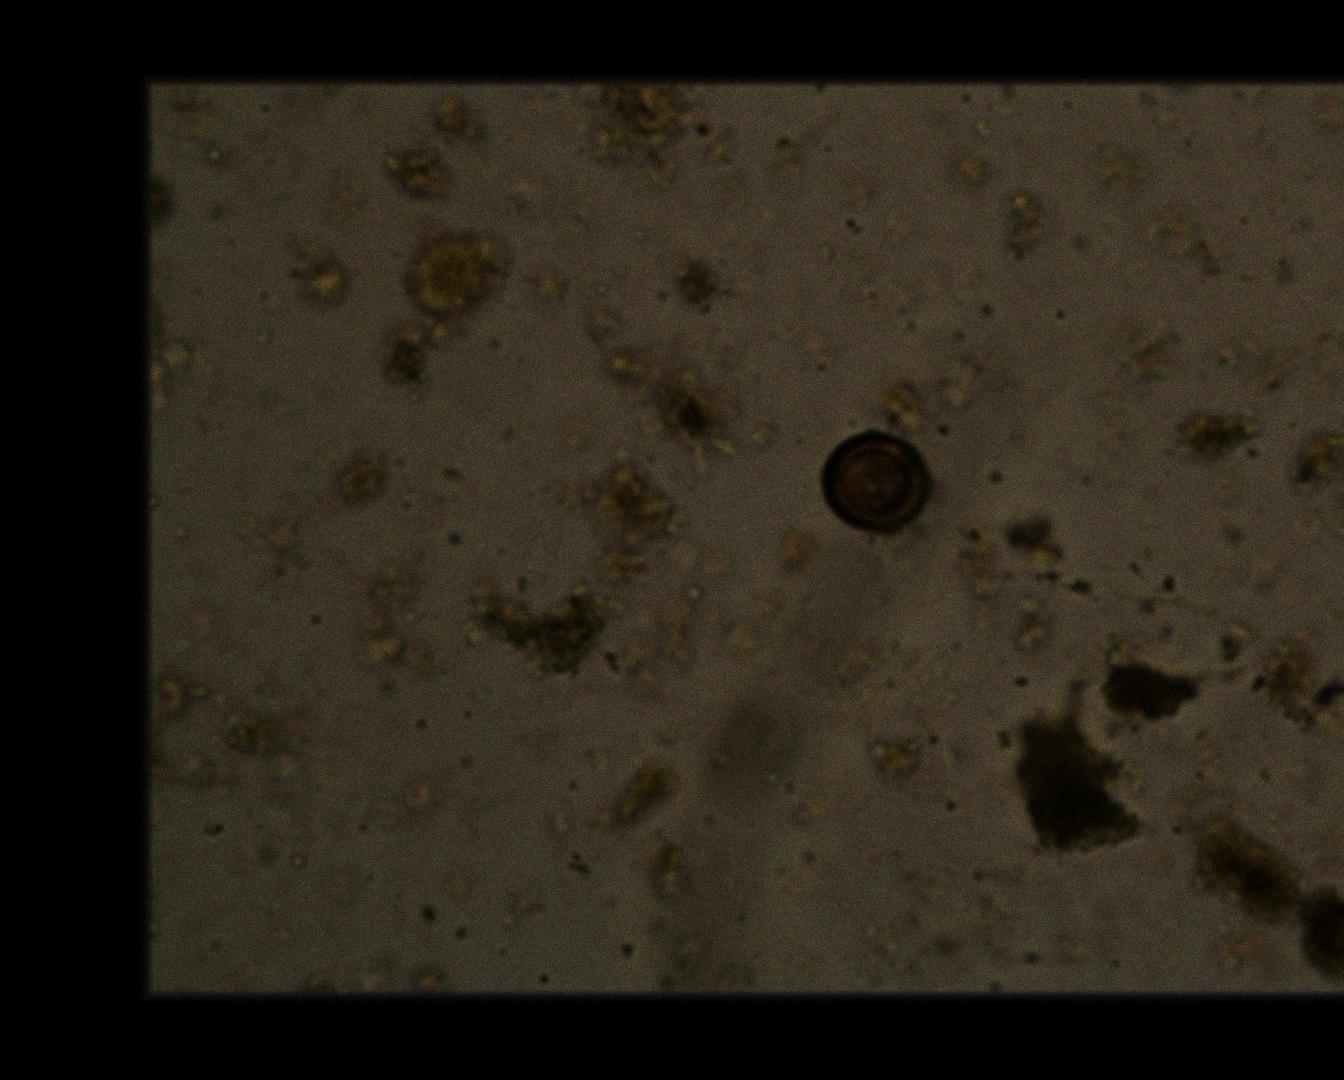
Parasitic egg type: Taenia spp. egg